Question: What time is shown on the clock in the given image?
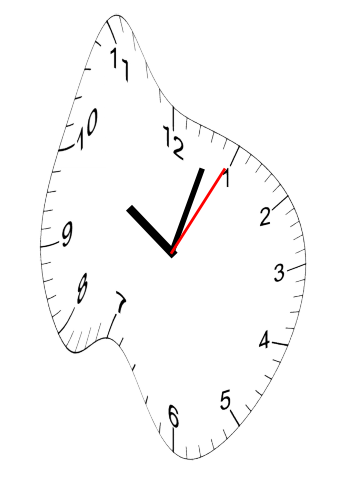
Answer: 10:03:05